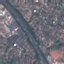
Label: Highway